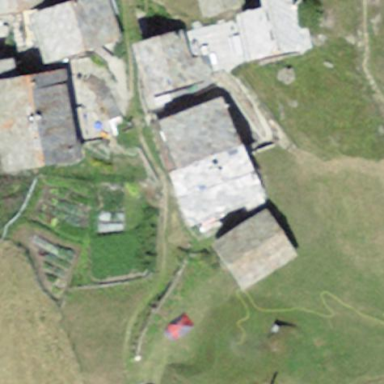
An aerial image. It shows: Gabled house with grey roof.